Question: I have a ExtJs(v3.1) 'Ext.grid.GridPanel that loads some records from its store and allows editing.
If i select multiple records, and I click the delete it sends multiple DELETE requests, overwhelms the server, which eventually deletes some of them , returns 404 for the rest.
I don't understand why it sends a second or third request before the first has failed, it just has not returned.
this is the handler for the delete button
'''
function onDelete() {
var recs = userGrid.getSelectionModel().getSelections();
userGrid.store.remove(recs); //delete multiple selections one at a time
'''
}
and the store its based on
'''
// Typical Store collecting the Proxy, Reader and Writer together
var store = new Ext.data.GroupingStore({
proxy: proxy,
reader: reader,
writer: writer,
sortInfo: { // Default sort by day decsending grouped by week
field: 'day',
direction: "DSC"
}, groupField: 'week',
batch: false, // update each record with an individual XHR request, the server doesnt process batch requests
});
'''
this is a screenshot of firebug after i highlighted 5 records and clicked delete

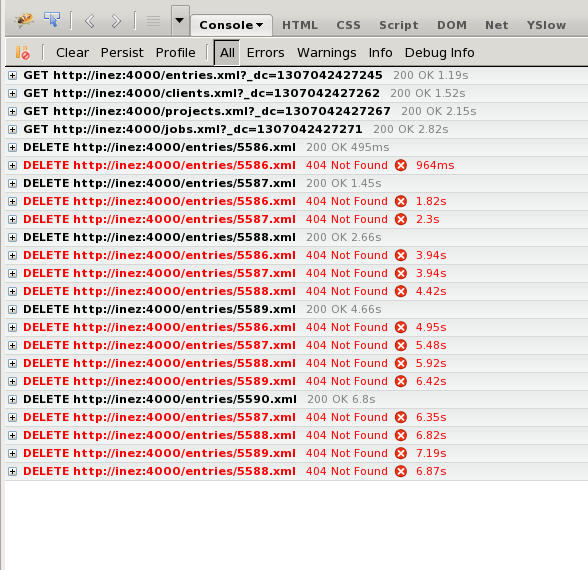
Answer: Gee that line:
'''
batch: false, // update each record with an individual XHR request, the server doesnt process batch requests
'''
sure looks suspicious ... I bet that that's just what Ext does, given that it'd be pretty slow to actually wait for each response before sending the next.
(I agree however that just blasting out a whole bunch of overlapping HTTP transactions like that is not terribly smart.)